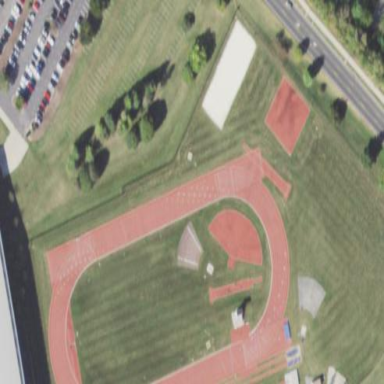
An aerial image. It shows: Athletics sports centre for leisure activities.